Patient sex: F
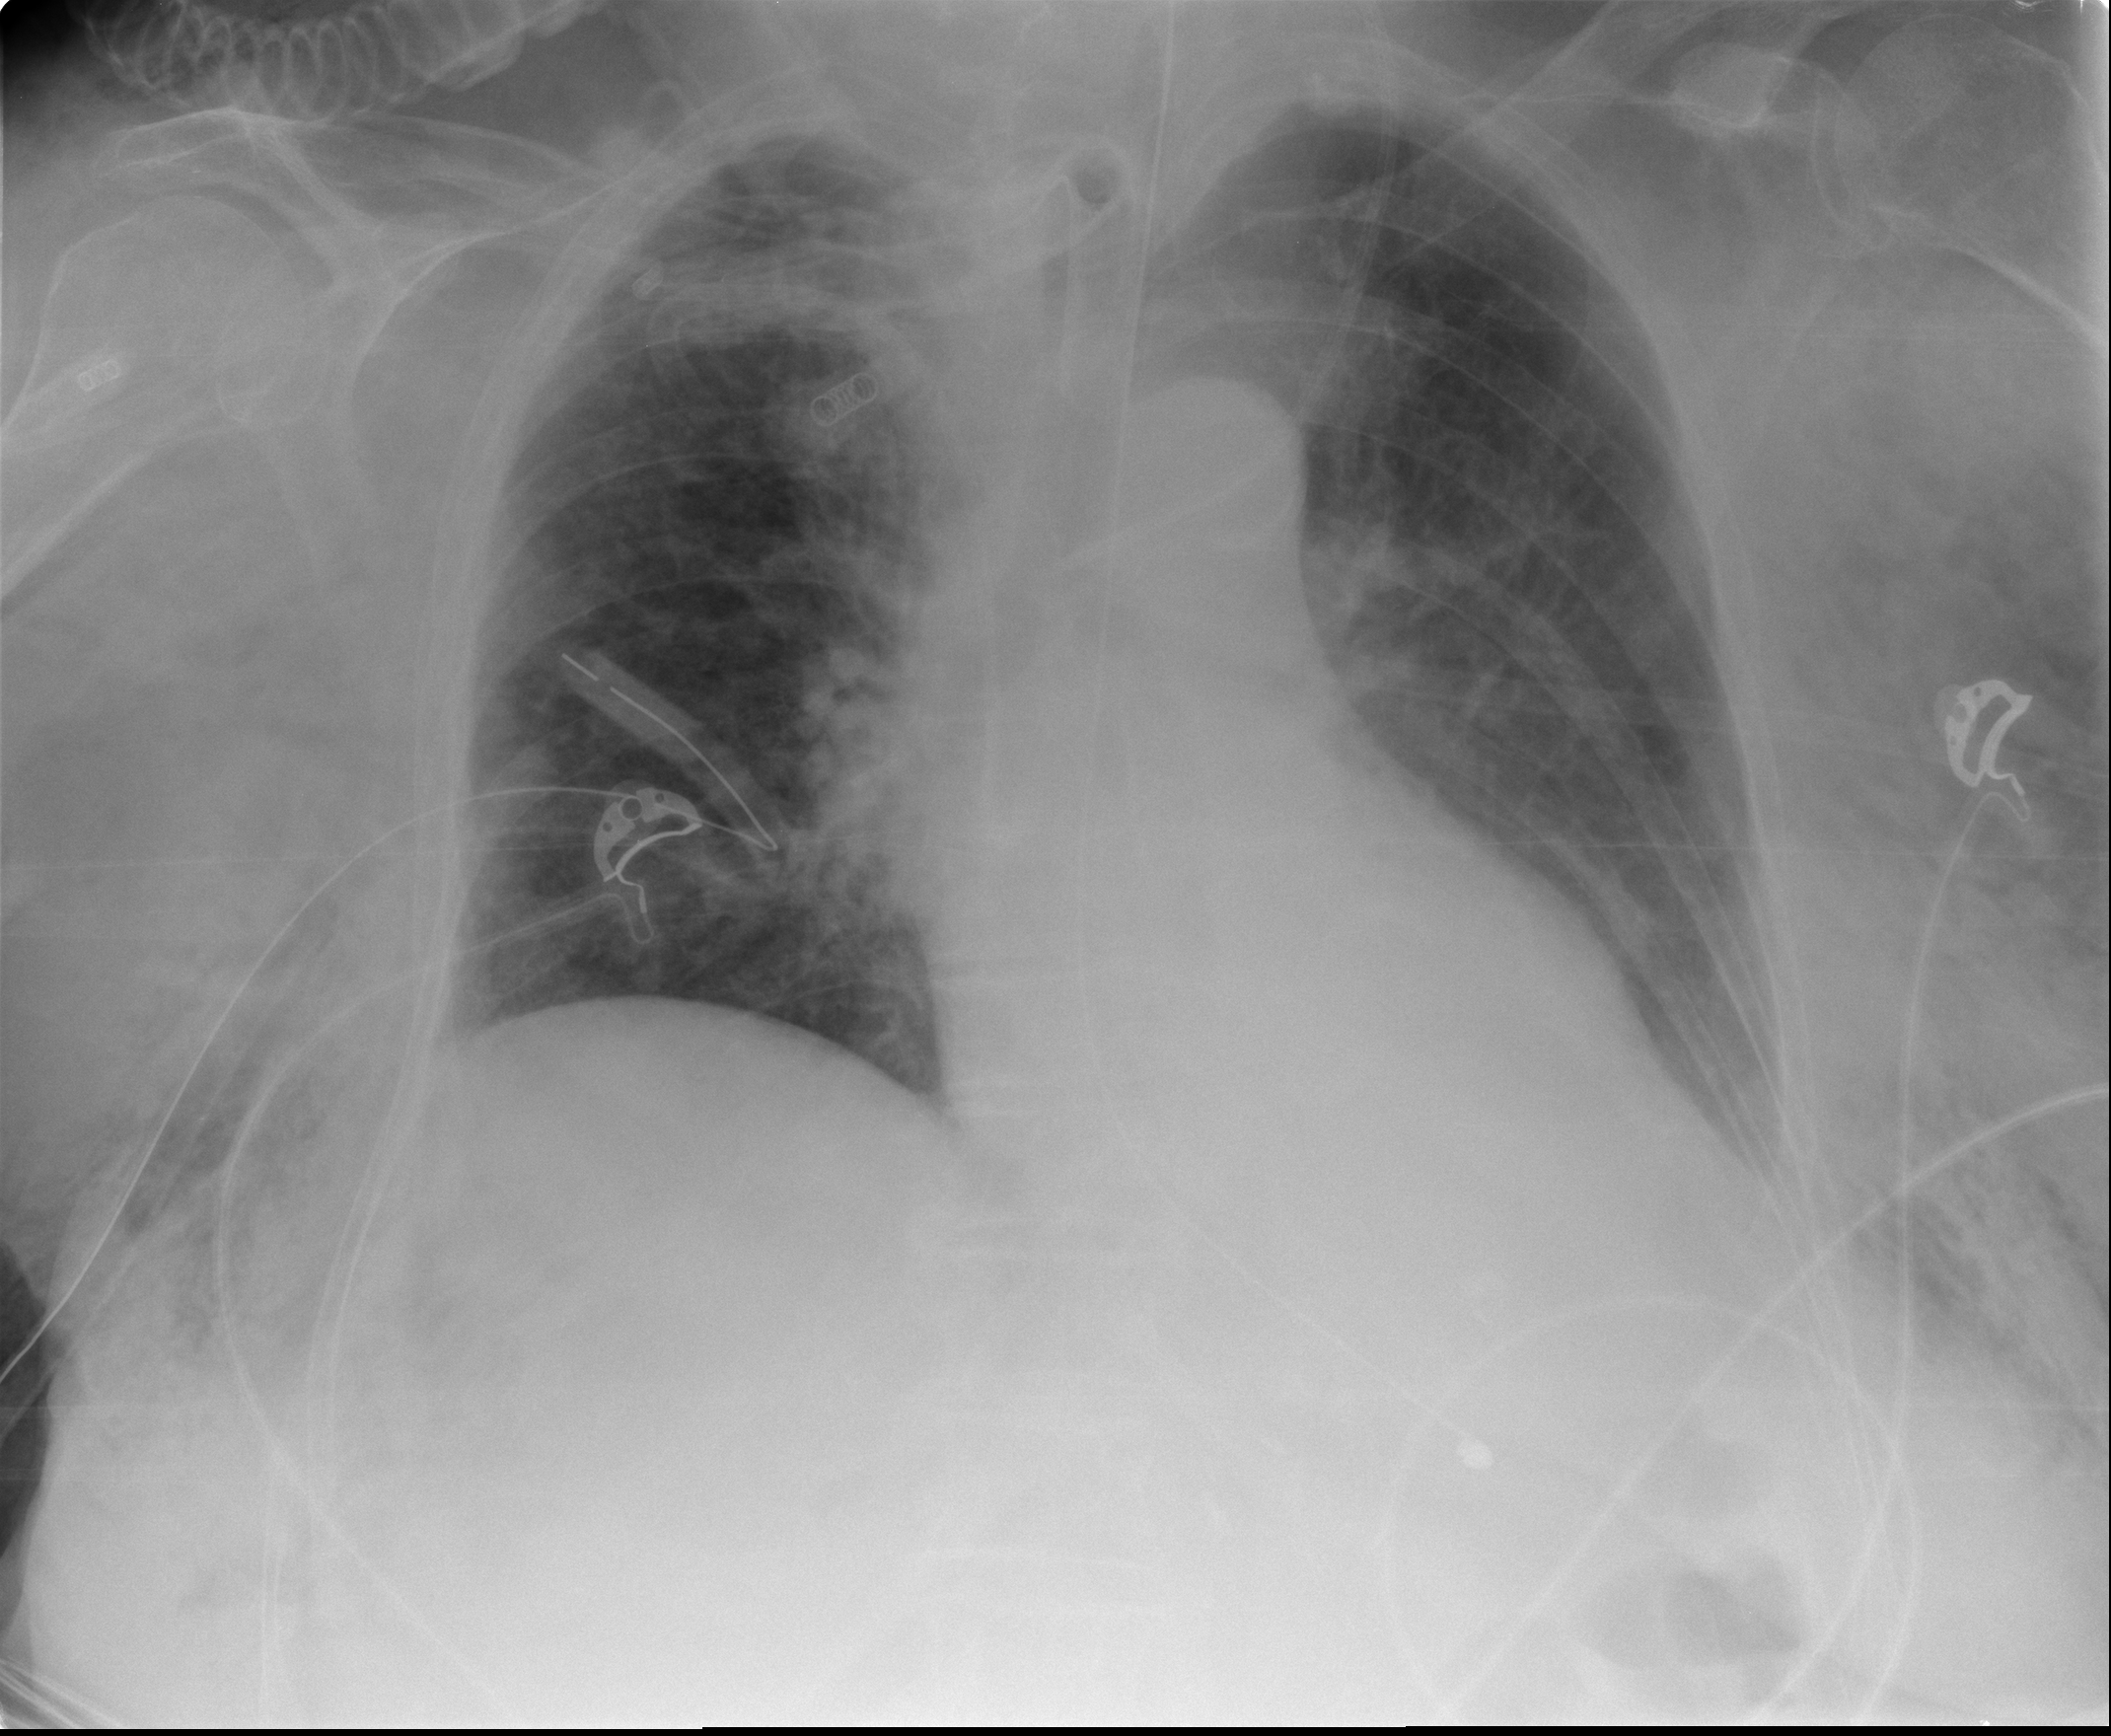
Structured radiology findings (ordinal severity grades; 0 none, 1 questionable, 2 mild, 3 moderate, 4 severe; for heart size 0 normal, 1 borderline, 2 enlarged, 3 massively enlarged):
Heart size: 0
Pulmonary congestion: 2
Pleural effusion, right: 0
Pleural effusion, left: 2
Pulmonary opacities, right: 0
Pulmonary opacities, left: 0
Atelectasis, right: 2
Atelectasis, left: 2